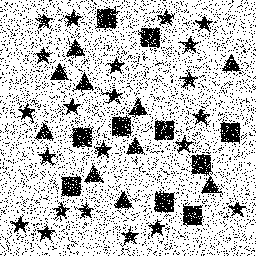
Squares: 10
Triangles: 10
Stars: 22
Total shapes: 42